Question: I am trying to count the number of data in the database according to the category id and I have written the following lines of code:
'''
public function getPodcastByCategoryId($catId){
$args = array(
'fields' => array(
'podcast.id',
'podcast.title',
'podcast.description',
'podcast.duration',
'podcast.audio',
'podcast.image',
'podcast.category',
'podcast.added_date',
'categories.title AS category_title',
'(SELECT users.full_name FROM users WHERE id = podcast.added_by) as author',
'(SELECT COUNT(category) FROM podcast WHERE category = podcast.category) as episodes'
),
'join' => "LEFT JOIN categories on podcast.category = categories.id",
'where' => array(
'category' => $catId
),
);
return $this->select($args);
}
'''
However, the function 'getPodcastByCategoryId($catId)' is giving episodes = 3 which is the count of data present in table podcast.
:

My expected episodes would be 2 in category id 2 and 1 in category id 1.
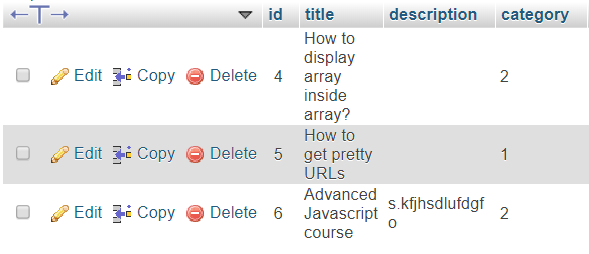
Answer: for episode you should use COUNT(*)
'''
$args = array(
'fields' => array(
'podcast.id',
'podcast.title',
'podcast.description',
'podcast.duration',
'podcast.audio',
'podcast.image',
'podcast.category',
'podcast.added_date',
'categories.title AS category_title',
'(SELECT users.full_name FROM users WHERE id = podcast.added_by) as author',
'(SELECT COUNT(*) FROM podcast WHERE categories.category = podcast.category) as episodes'
),
'join' => "LEFT JOIN categories on podcast.category = categories.id",
'where' => array(
'category' => $catId
),
);
'''